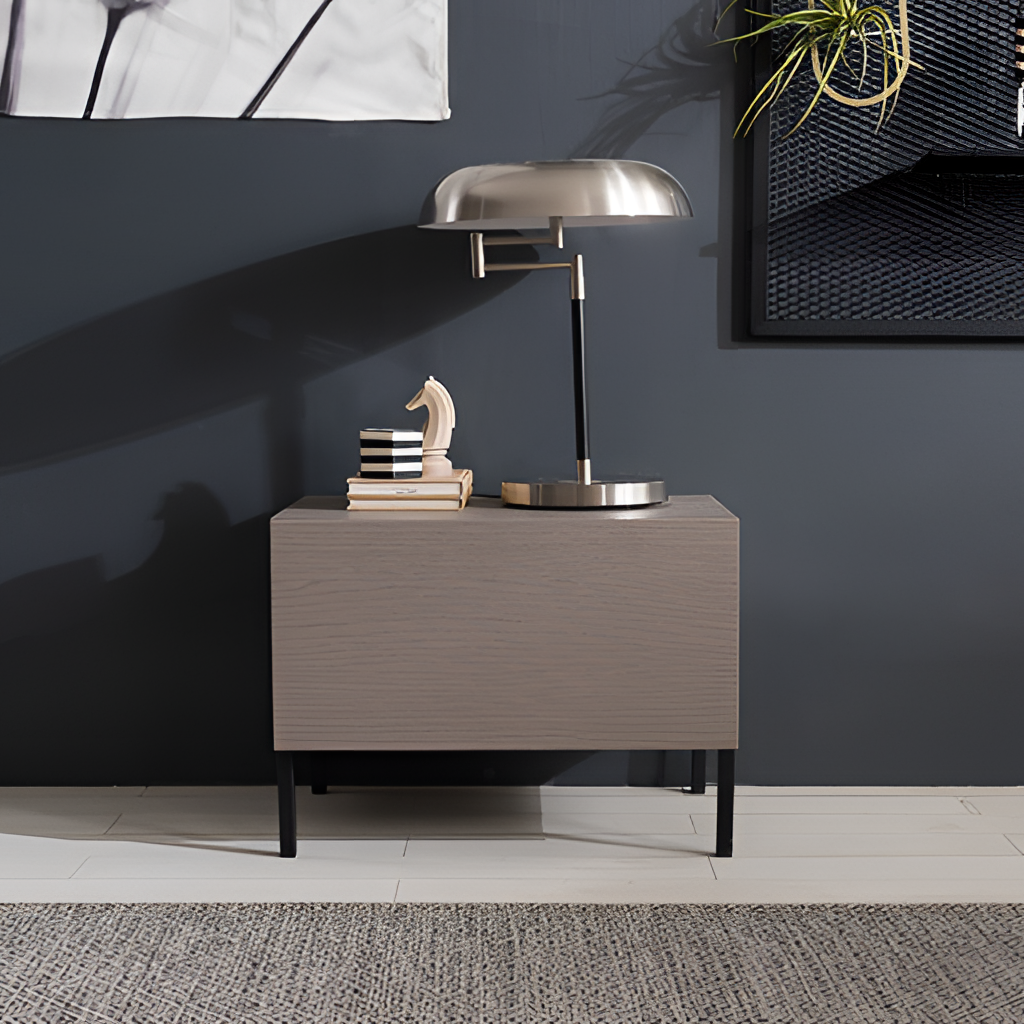
wood console table, living room, paint wallpaper, with solid pattern, white wood flooring, with plank pattern, contemporary